Question: I use jQuery Validation plugin to validate my form. My problem is the place of error message for checkbox. please see this image:

This is html part related to checkboxes + jQuery Validation:
'''
<fieldset id = "q8"> <legend class="Q8"></legend>
<label> What are your favourite genres of movies?<span>*</span></label>
<div class="fieldset content">
<style type="text/css">
.checkbox-grid li {
display: block;
float: left;
width: 25%;
}
</style>
<ul class="checkbox-grid">
<li><input type="checkbox" name="q8[]" value="Action"><label for="checkgenre[]">Action</label></li>
<li><input type="checkbox" name="q8[]" value="Adventure"><label for="checkgenre[]">Adventure</label></li>
<li><input type="checkbox" name="q8[]" value="Comedy"><label for="checkgenre[]">Comedy</label></li>
<li><input type="checkbox" name="q8[]" value="Animation"><label for="checkgenre[]">Animation</label></li>
<li><input type="checkbox" name="q8[]" value="Drama"><label for="checkgenre[]">Drama</label></li>
<li><input type="checkbox" name="q8[]" value="Romance"><label for="checkgenre[]">Romance</label></li>
//Continued the same for OTHER CHECKBOXES
</div>
</fieldset>
//html for other questions...
<input class="mainForm" type="submit" name="continue" value="Save and Continue" />
</form>
<script src="http://jqueryvalidation.org/files/dist/jquery.validate.min.js"></script>
<script src="http://jqueryvalidation.org/files/dist/additional-methods.min.js"></script>
<script>
$(document).ready(function() {
$('#form2').validate({ // initialize the plugin
errorLabelContainer: "#messageBox",
wrapper: "li",
rules: {
"q8[]": {
required: true,
},
"q9[]": {
required: true,
},
q10: {
required: true,
},
q11: {
required: true,
},
q12: {
required: true,
}
},
errorPlacement: function(error, element) {
if (element.attr("type") == "radio") {
error.insertBefore(element);
} else {
error.insertBefore(element);
}
}
});
});
</script>
'''
Could someone kindly help me if it is possible to fix this problem or showing the error
message (for all input types) right next to the question? (I mean exactly the same line as question, after * )??
Thanks
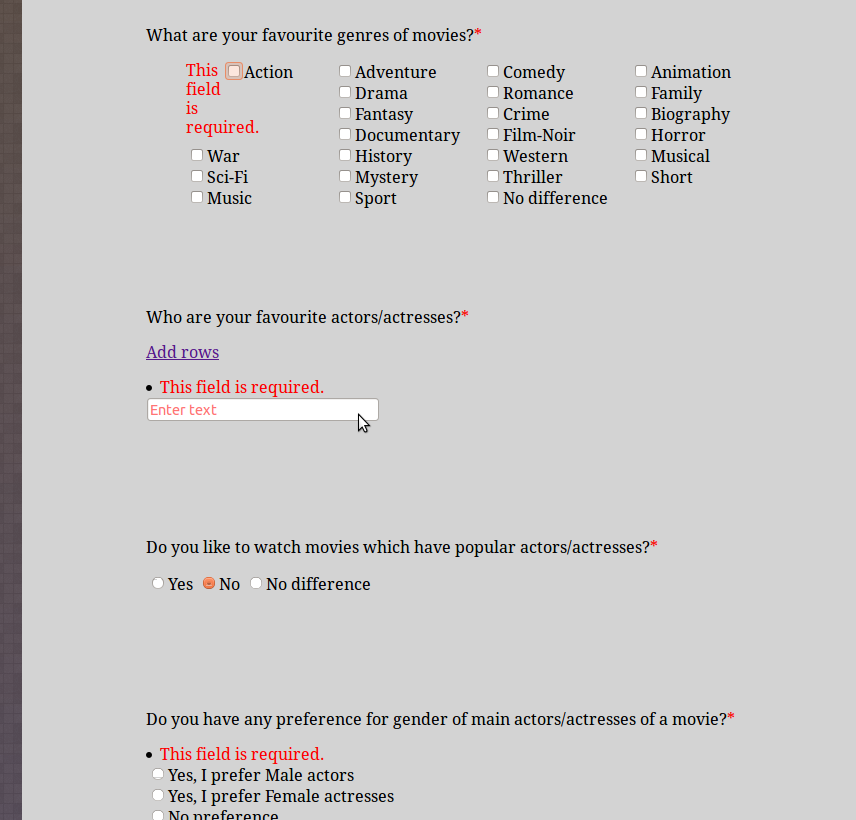
Answer: I added a 'class' to the 'label' for your question in order to find that easier...
'''
<label class="question">What are your favourite genres of movies?<span>*</span></label>
'''
Then you simply need to practice your "DOM traversal" techniques. Study the methods <URL>.
- '$(element).parents('div')' finds the 'div' container of your 'element'.- Then '.prev($('.question'))' gets you to the '.question' that is the first previous sibling of this 'div'.
Put it all together and it inserts the error message right after the question.
'''
error.insertAfter($(element).parents('div').prev($('.question')))
'''
Within 'errorPlacement':
'''
errorPlacement: function (error, element) {
if (element.attr("type") == "checkbox") {
error.insertAfter($(element).parents('div').prev($('.question')));
} else {
// something else if it's not a checkbox
}
}
'''
<URL>
Maybe you don't need the conditional, since that technique should work on all of your 'input' types.
'''
errorPlacement: function (error, element) {
error.insertAfter($(element).parents('div').prev($('.question')));
}
'''
Otherwise, if your HTML is different, then you can use the conditional with a slightly modified DOM traversal.